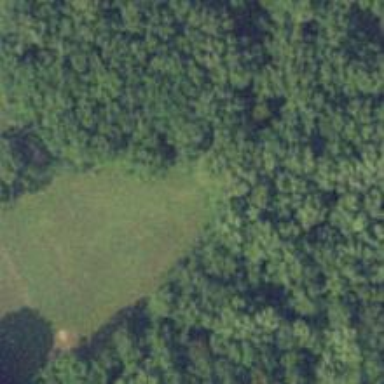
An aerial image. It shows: Disc golf tee area.